Interaction volume radius: 5 \u00c5
Interaction volume height: 20 \u00c5
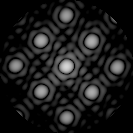
Disorder parameter: 0.02878